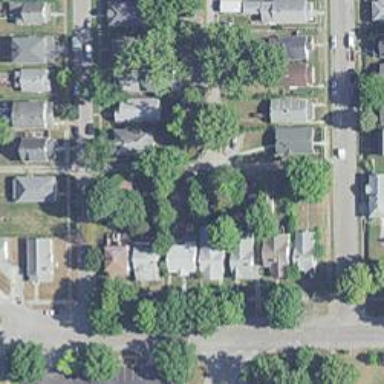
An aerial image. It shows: Neighborhood.